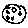
Label: moon